Field crop: tomato
Growth stage: 1
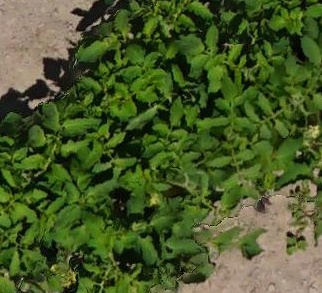
Species: tomato